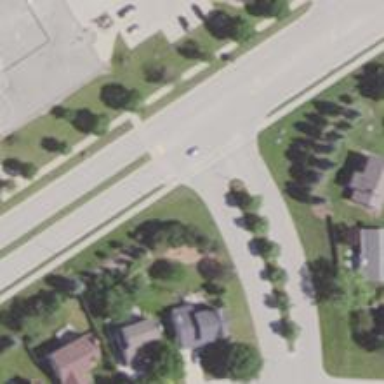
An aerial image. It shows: Uncontrolled road crossing with markings in the form of lines.